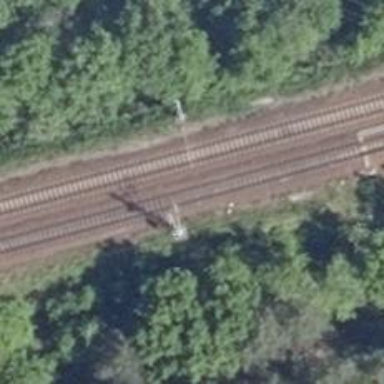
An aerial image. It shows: Railway signal.